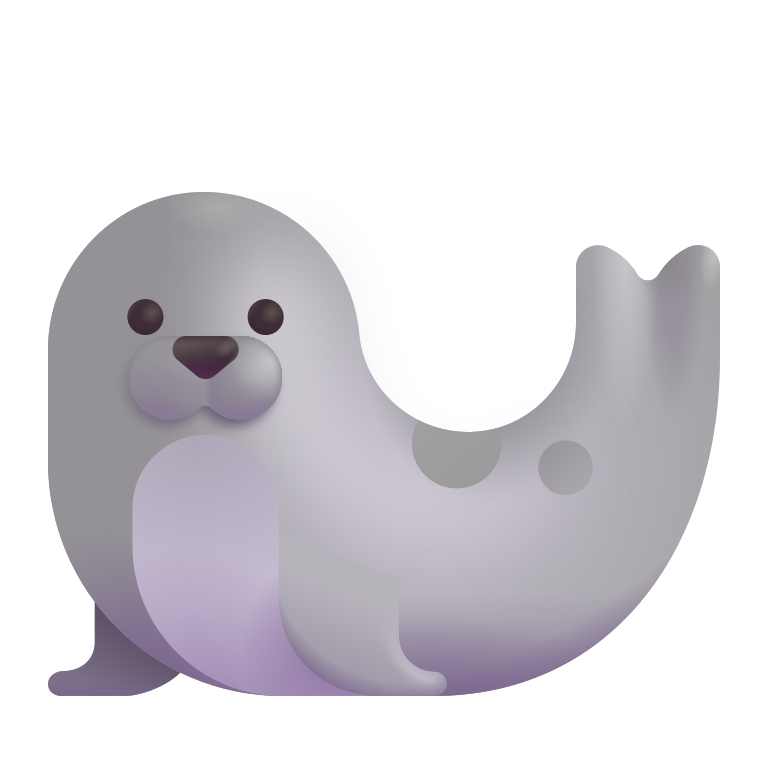
seal color